Aerial crown-view tile of a tropical tree (Barro Colorado Island, Panama), acquired 20250915:
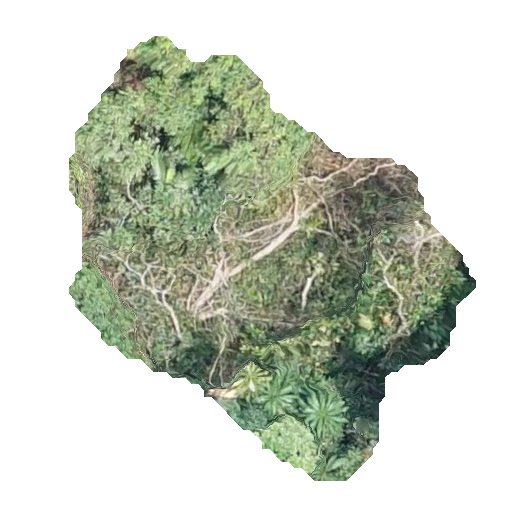
Species: Simarouba amara
GBIF accepted scientific name: Simarouba amara
Crown area: 156.414 m²